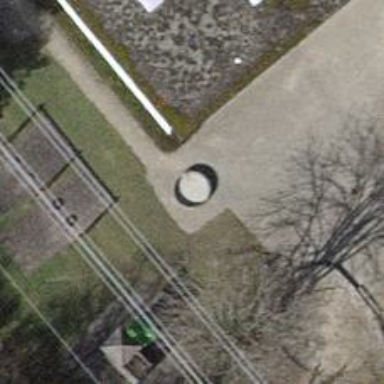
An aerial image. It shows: Fountain.